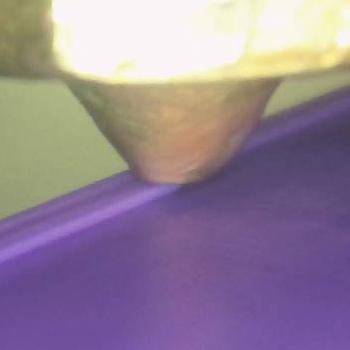
Flow rate: 48%